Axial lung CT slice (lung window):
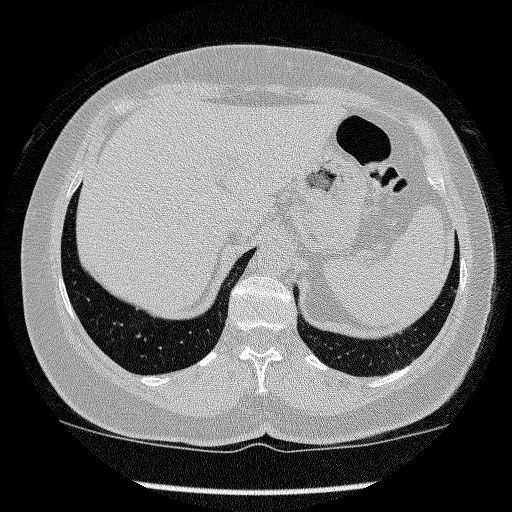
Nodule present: no